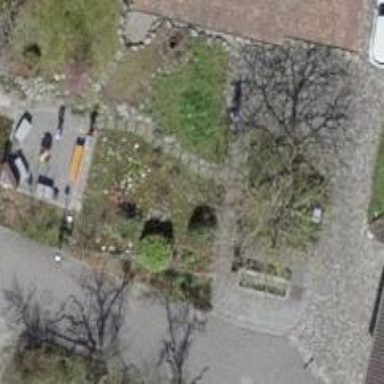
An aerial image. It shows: Retaining wall.